Question: I need help to solve a problem related to bucket sort algorithm, where we have numbers of input and buckets. Example that I got from the book shows a problem where the probability of an item falls into a certain bucket is equal =  .
Now, I find a problem in which we have buckets and we generate numbers (range 0 - 1) randomly. If the generated number is >0.5, we toss a coin. If the coin turns up 'HEAD', then y=y-0.5.
The questions are:
1. what is the probability that a number y will fall into the first bucket?
2. what is the probability that a number y will fall into the last bucket?
3. how to calculate the expected value to get the average running time of this bucket sort?
Thanks.
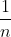
Answer: 1. With probability 1/2, y is less than 1/2; conditioned on this, with probability 2/n, it falls into the first bucket. With probability 1 / 2, y is greater than 1/2; conditioned on this, the probability that it falls into the first bucket is (1 / 2) (2 / n). By the total probability theorem, the probability is 1.5 / n. By symmetry, this is true for each of the first half of buckets.
2. Since the probability is 1.5 / n for each of the first half of buckets, the probability for each of the last half is, by symmetry, (1 - (n / 2)(1.5 / n)) / (0.5n) = 0.5 / n.
3. The expectation is linear. By linearity of expectation, the expectation is the sum of the expectations of the times to (quadratically) sort each of the buckets. Each of the first and half buckets has constant expected time. The proof is essentially the same as for classic bucket sort: the distribution per bucket is Bernoulli with parameter a / n for some a.